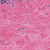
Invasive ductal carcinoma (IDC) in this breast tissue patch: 0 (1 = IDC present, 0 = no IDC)